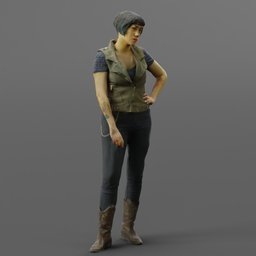
Label: people